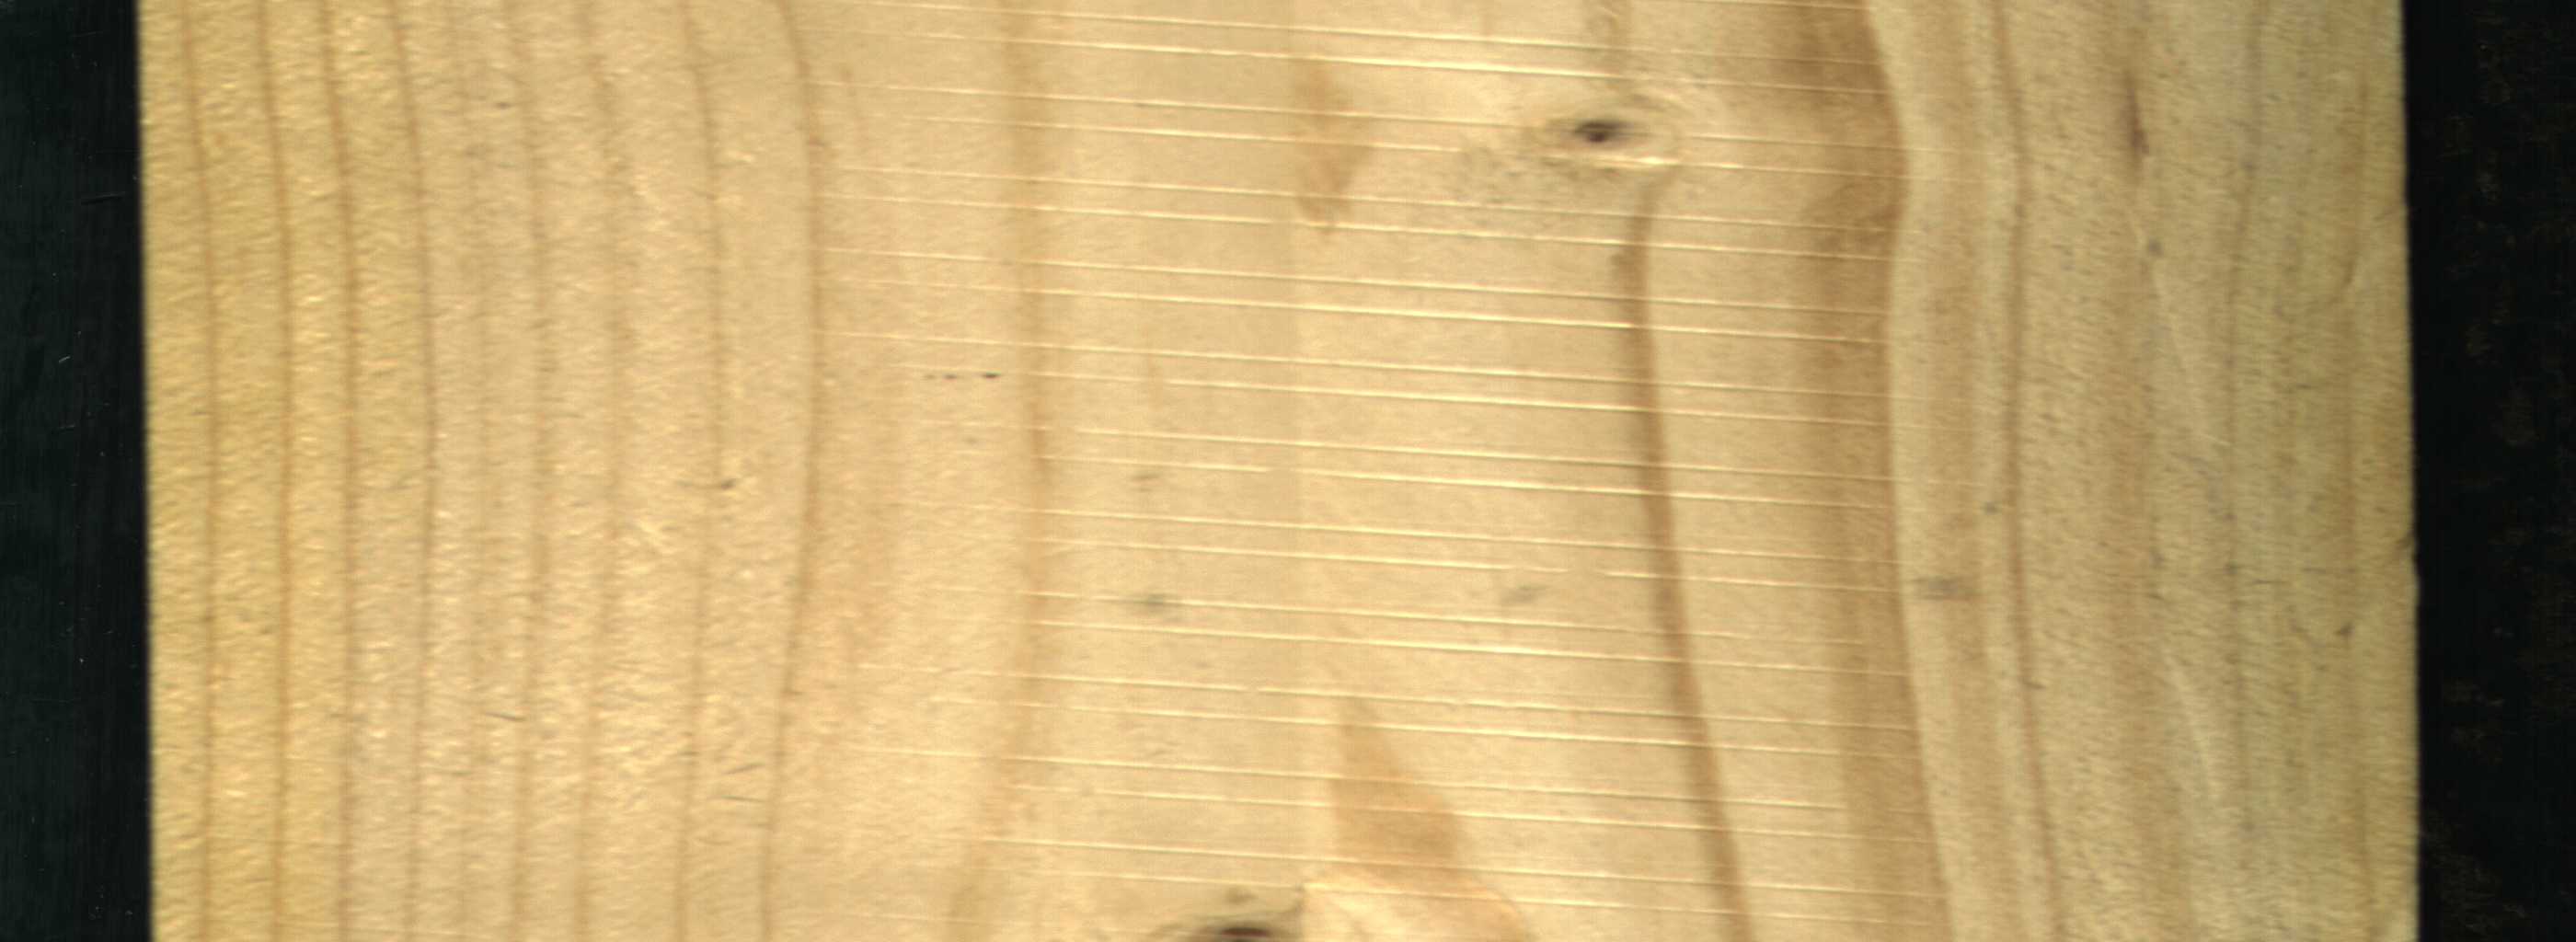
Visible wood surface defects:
Live_Knot
Live_Knot